Aerial crown-view tile of a tropical tree (Barro Colorado Island, Panama), acquired 20250715:
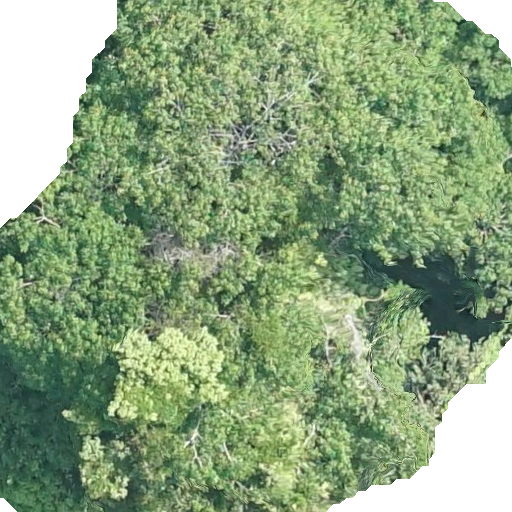
Species: Hura crepitans
GBIF accepted scientific name: Hura crepitans
Crown area: 427.248 m²